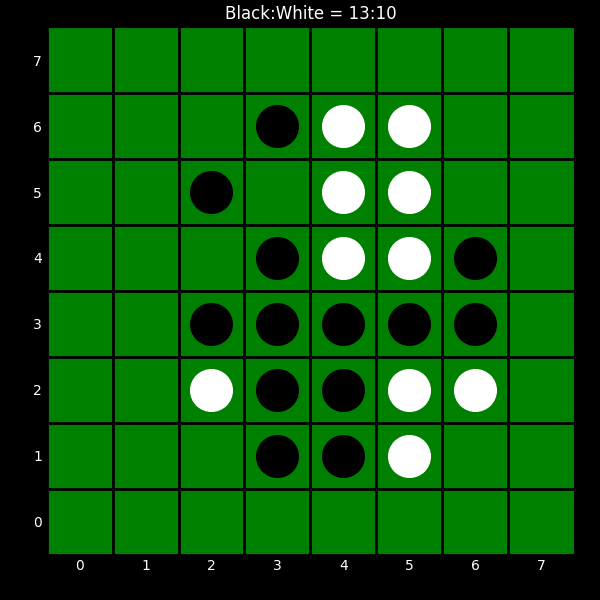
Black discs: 13
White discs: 10